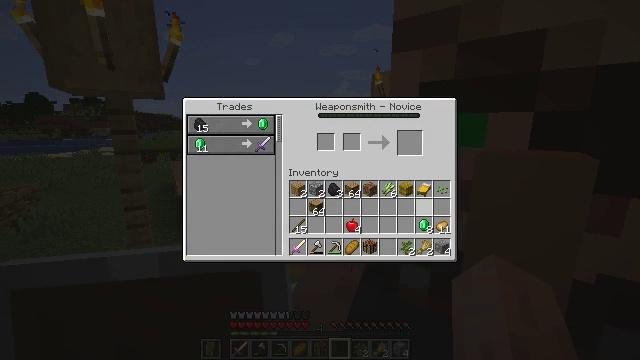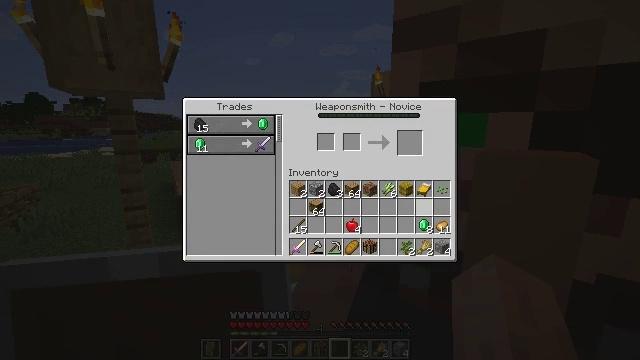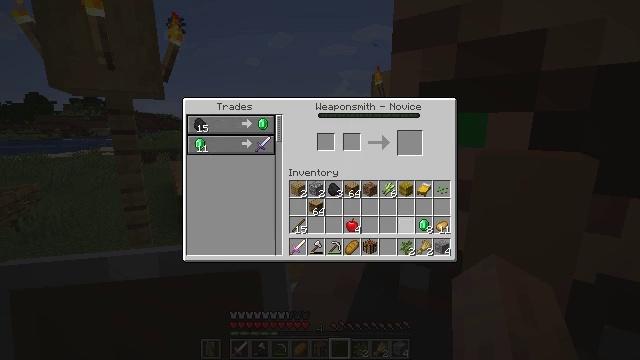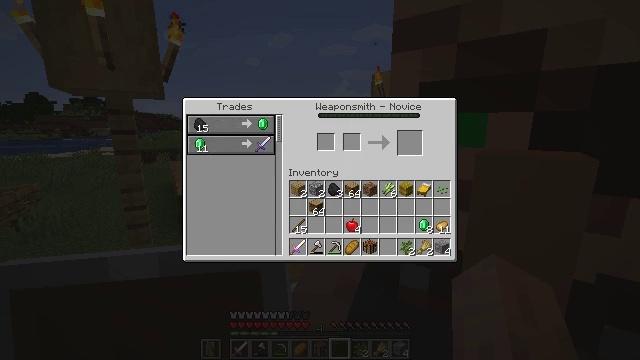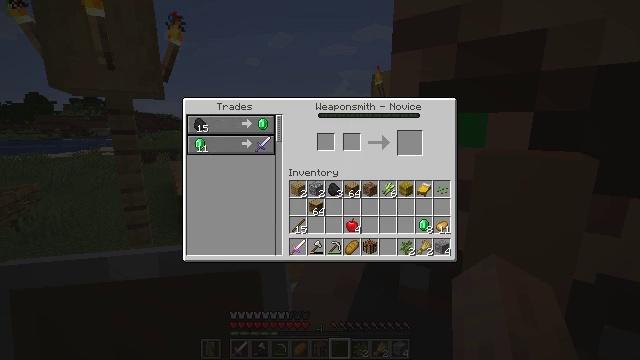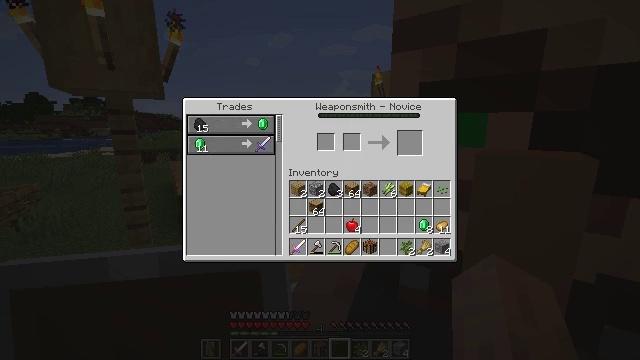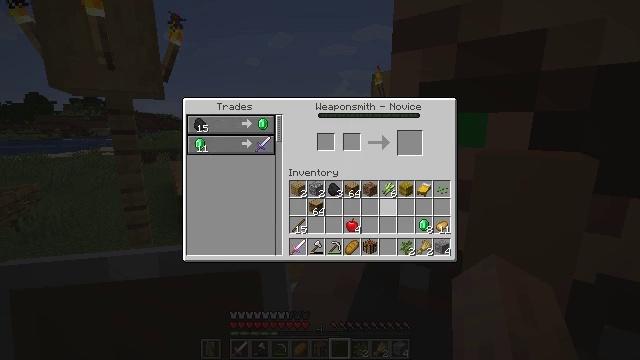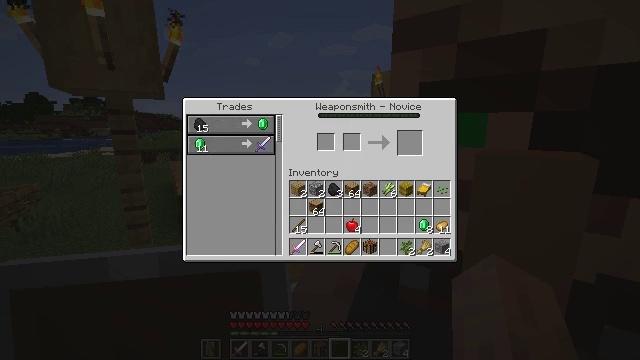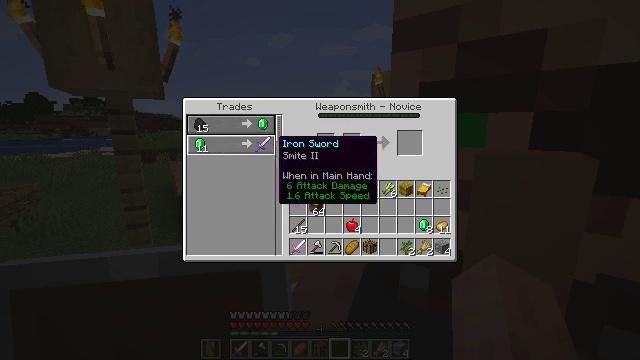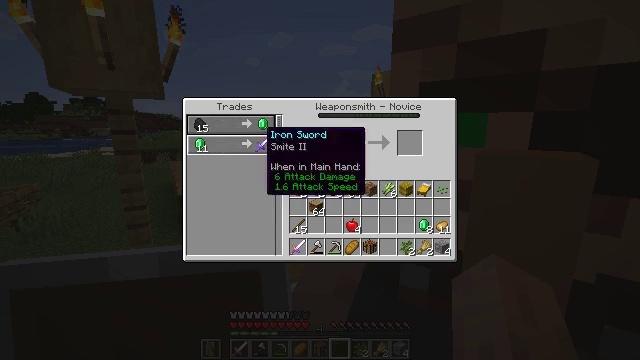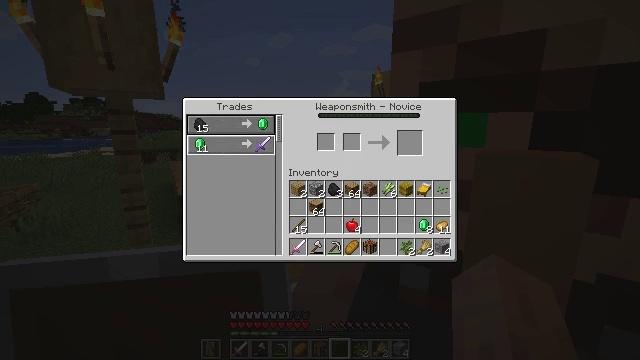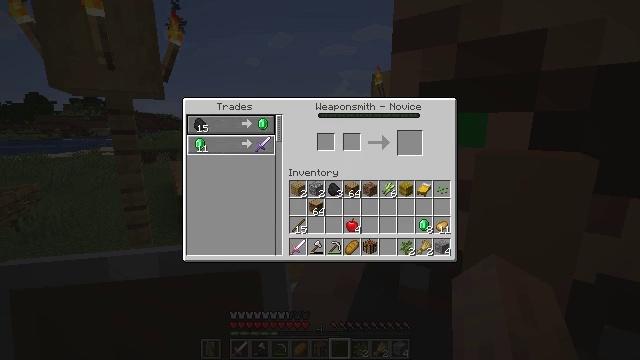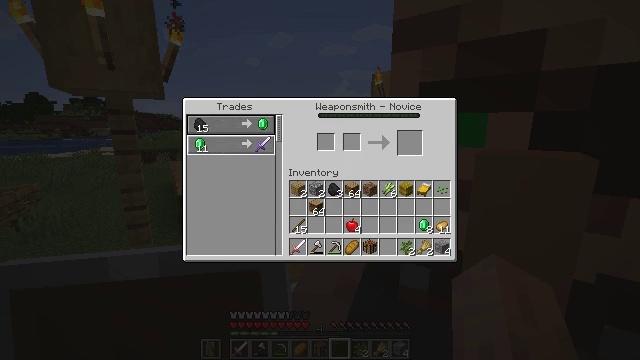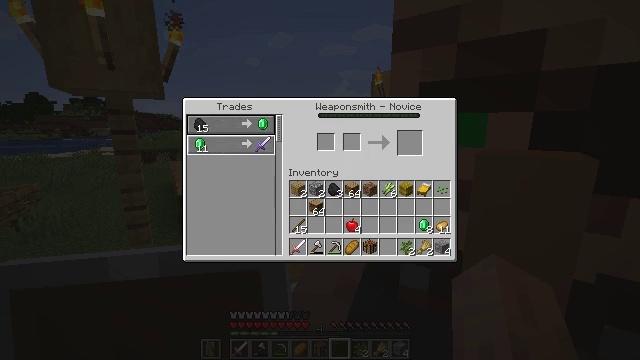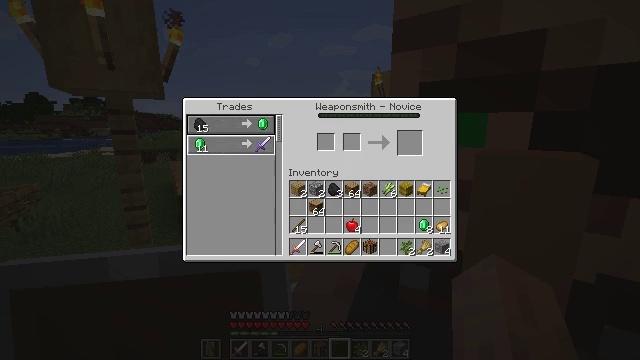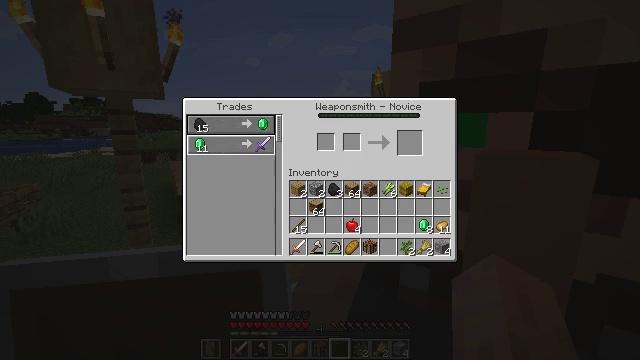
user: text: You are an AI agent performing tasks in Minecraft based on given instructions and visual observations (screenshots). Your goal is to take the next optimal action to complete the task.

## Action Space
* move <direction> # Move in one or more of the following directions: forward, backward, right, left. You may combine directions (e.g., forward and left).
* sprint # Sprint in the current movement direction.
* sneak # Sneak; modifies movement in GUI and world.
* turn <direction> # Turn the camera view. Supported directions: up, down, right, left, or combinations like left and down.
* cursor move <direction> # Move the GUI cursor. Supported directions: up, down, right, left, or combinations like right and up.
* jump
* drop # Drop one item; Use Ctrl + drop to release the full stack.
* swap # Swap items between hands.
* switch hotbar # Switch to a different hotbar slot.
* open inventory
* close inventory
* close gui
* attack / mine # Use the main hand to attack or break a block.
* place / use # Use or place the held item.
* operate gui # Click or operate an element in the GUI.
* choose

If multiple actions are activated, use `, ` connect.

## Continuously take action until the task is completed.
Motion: motion action
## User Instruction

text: Mine the grindstone block.
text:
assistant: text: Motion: no_op
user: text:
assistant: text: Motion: cursor move left and down
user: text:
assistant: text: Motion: no_op
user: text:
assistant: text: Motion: no_op
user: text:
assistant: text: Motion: no_op
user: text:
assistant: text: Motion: cursor move left and up
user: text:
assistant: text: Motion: cursor move left and up
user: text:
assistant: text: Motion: cursor move left and up
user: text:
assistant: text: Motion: cursor move left and up
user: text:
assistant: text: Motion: cursor move left
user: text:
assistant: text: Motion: no_op
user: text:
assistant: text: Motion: no_op
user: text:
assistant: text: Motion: no_op
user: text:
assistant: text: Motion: no_op
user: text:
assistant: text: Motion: no_op
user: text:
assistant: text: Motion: no_op
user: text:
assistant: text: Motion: no_op
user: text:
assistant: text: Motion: cursor move right
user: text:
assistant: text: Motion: no_op
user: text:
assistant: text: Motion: no_op
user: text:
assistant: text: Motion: no_op
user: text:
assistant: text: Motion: no_op
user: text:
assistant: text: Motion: no_op
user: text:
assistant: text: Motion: no_op
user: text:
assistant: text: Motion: no_op
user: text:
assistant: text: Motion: no_op
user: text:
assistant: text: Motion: no_op
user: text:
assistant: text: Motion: no_op
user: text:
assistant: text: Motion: cursor move right and down
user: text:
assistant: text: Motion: cursor move right